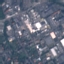
Land use / land cover: Industrial